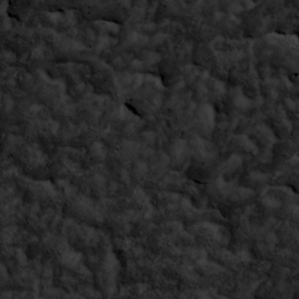
Label: non_frost